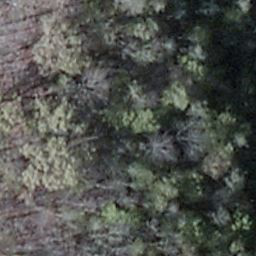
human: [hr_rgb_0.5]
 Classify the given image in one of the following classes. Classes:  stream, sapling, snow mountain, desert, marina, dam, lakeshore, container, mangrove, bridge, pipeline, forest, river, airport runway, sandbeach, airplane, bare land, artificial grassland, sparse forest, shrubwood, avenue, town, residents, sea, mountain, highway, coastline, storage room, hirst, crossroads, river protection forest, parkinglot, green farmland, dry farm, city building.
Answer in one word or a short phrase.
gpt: shrubwood